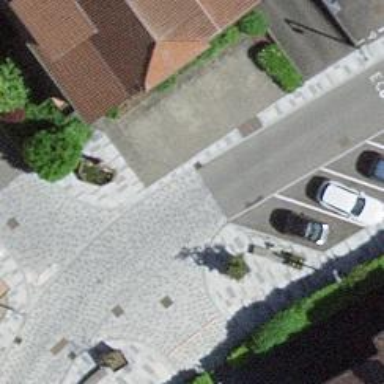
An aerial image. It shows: Uncontrolled zebra crossing on the road.